Question: I have a SearchController's search bar inserted programatically into a UITableView's tableHeaderView. When I pull up to view the search bar or refresh the table, I get this weird darker gray that you can see in the following image, in between the refresher activity indicator and the search bar (this background color persists even when I remove the refresher view):

'''
tableView.tableHeaderView = searchController.searchBar
'''
I've tried changing this background color in every way I can think of:
'''
tableView.backgroundColor = UIColor.redColor()
tableView.tableHeaderView!.backgroundColor = UIColor.redColor()
searchController.searchBar.backgroundColor = UIColor.redColor()
view.backgroundColor = UIColor.redColor()
'''
Nothing works. This dark gray isn't one of the custom colors I use in my project so I know I didn't set it manually. As soon as I take out the searchController everything works just like before: that dark gray is replaced by the lighter gray seen everywhere else.
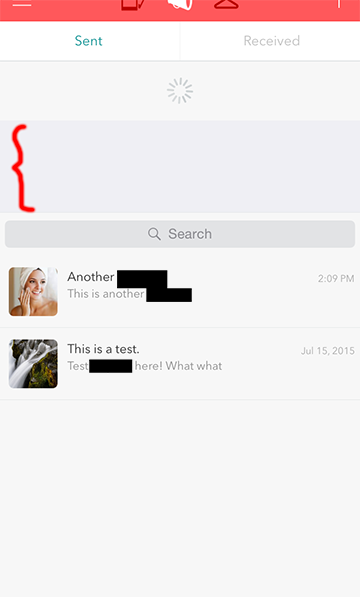
Answer: Set the UITableView's backgroundView to a new useless view:
'''
self.tableView.backgroundView = [UIView new];
'''
Seems illogical, but works like a charm :)